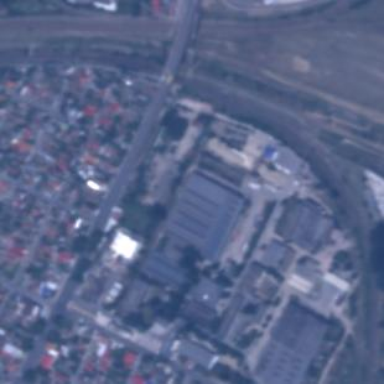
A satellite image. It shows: Warehouse building.